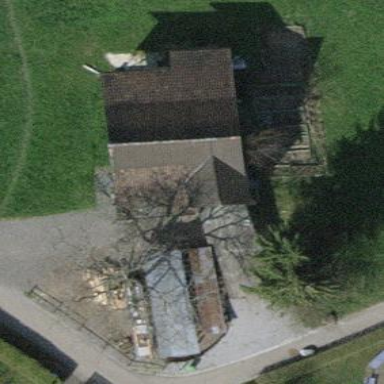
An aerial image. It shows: Farm auxiliary building.